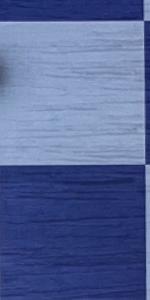
Label: Empty